Question: I created a simple cocoa project, and added an 'NSButton' in the window.
Then I added an 'NSScrollView' to the window and hided the 'NSButton'.
However, when I click the scroll view , it is strange that the 'NSButton' action responds!
I guess there is something with the touch event chains, but I failed to find it.
For example, I try to use:
'''
- [NSView becomeFirstResponder];
- [NSView setAcceptsTouchEvents:];
'''
SO what I want is the only the front-most view to become the first responder, and the touch event will not be sent to its superview or so.
Thanks.
This is the view hierarchy:

the scroll view and button are both added to the window view, and the scrollview's frame includes the button's frame. In other words, the button is hidden by the scroll view but still receives click events.
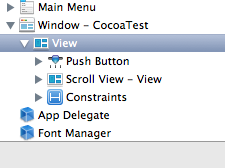
Answer: You need to add 'mouseDown:' event in 'NSScrollView' or 'NSCrollView''s View. like this:
'''
-(void)mouseDown:(NSEvent *)theEvent {
NSLog(@"MouseDown in NSView");
}
'''